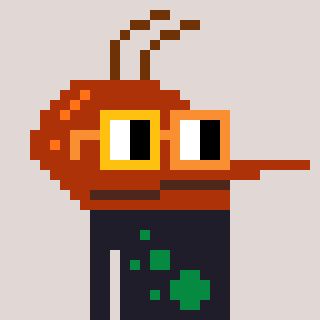
a pixel art character with square yellow and orange glasses, a mosquito-shaped head and a grayscale-colored body on a warm background